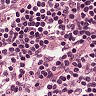
Metastatic tissue present: no